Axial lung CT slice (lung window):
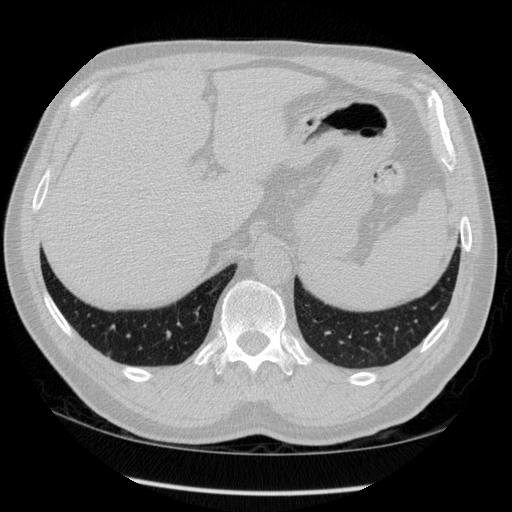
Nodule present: no